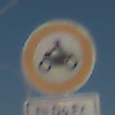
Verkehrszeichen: VerbotKraftraeder
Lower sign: ZeitangabenMitBeschraenkungAufWochentage3
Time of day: MorningAfternoon
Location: Outdoor (Urban)
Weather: Clear
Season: NotSpecified
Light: Natural